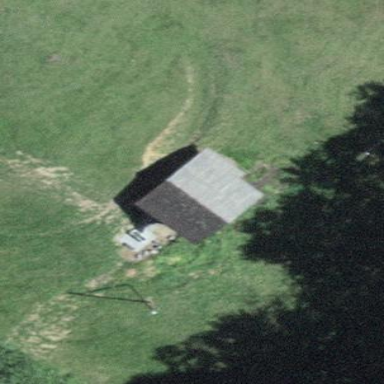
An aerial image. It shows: Rural barn.